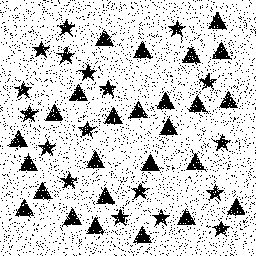
Squares: 0
Triangles: 26
Stars: 18
Total shapes: 44